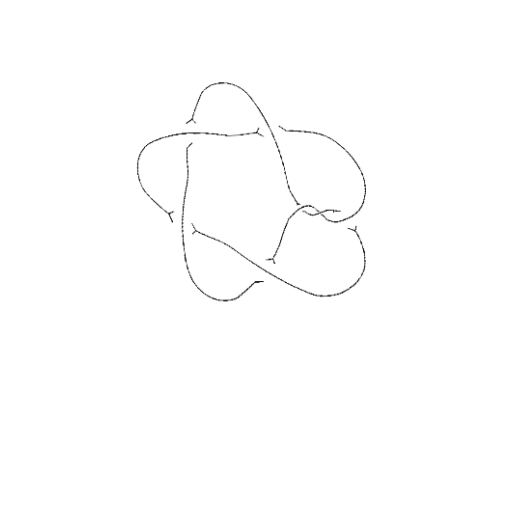
Crossing number: 7